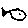
Label: fish